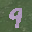
Label: 9